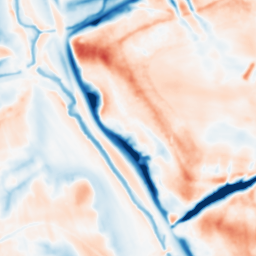
Category: multiscale
Decomposition family: dog_multiscale
Decomposition parameters: sigma_ratio: 1.6
n_scales: 5
base_sigma: 1
Upsampling method: linear_exact
Upsampling parameters: scale: 4
Upsampling scale: 4